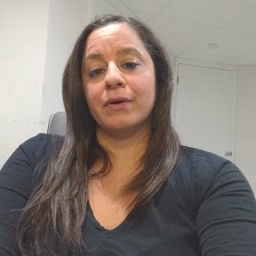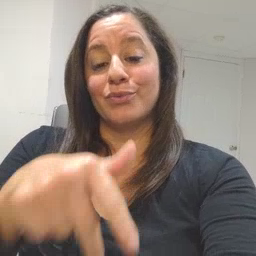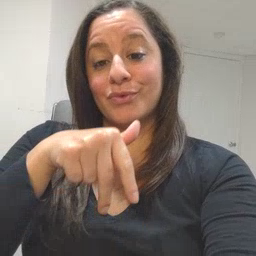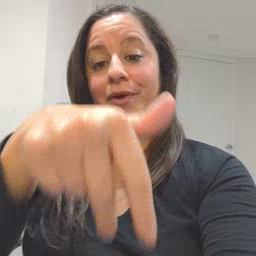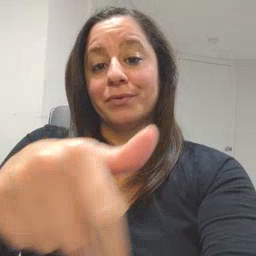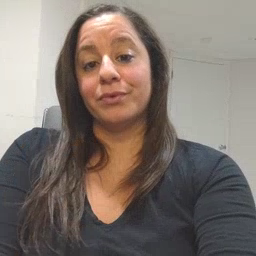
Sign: ride